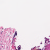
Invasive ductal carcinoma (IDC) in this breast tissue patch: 0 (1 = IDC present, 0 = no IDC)